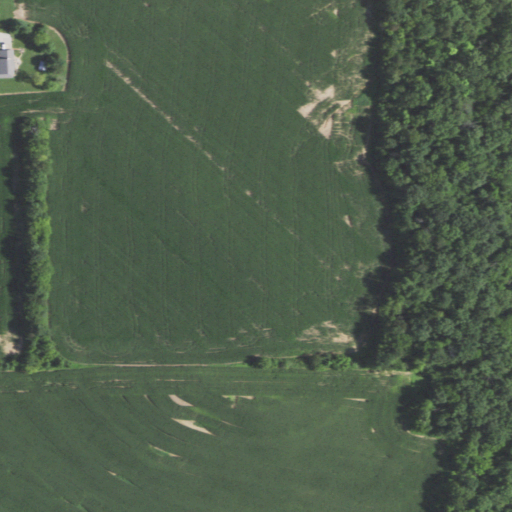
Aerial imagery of mountain in Illinois named Point Lookout containing cultivated crops, deciduous forest, pasture, mixed forest, and low intensity development